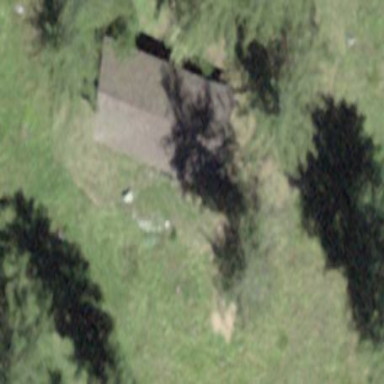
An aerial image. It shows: Gabled hut with triangular roof shape.